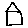
Label: house